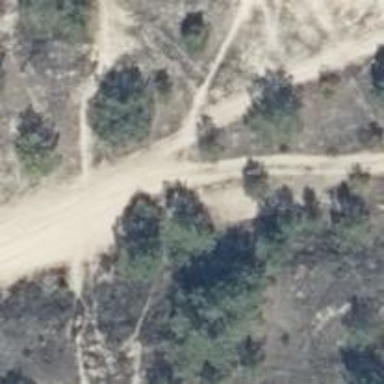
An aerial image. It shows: Sandy path.